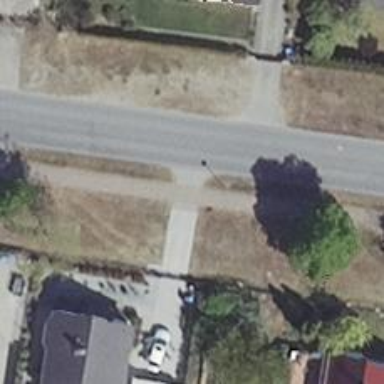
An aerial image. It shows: Driveway leading to service road.